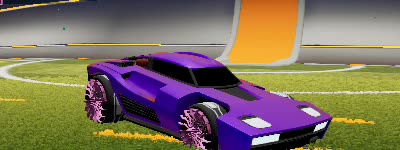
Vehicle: breakout